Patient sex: F
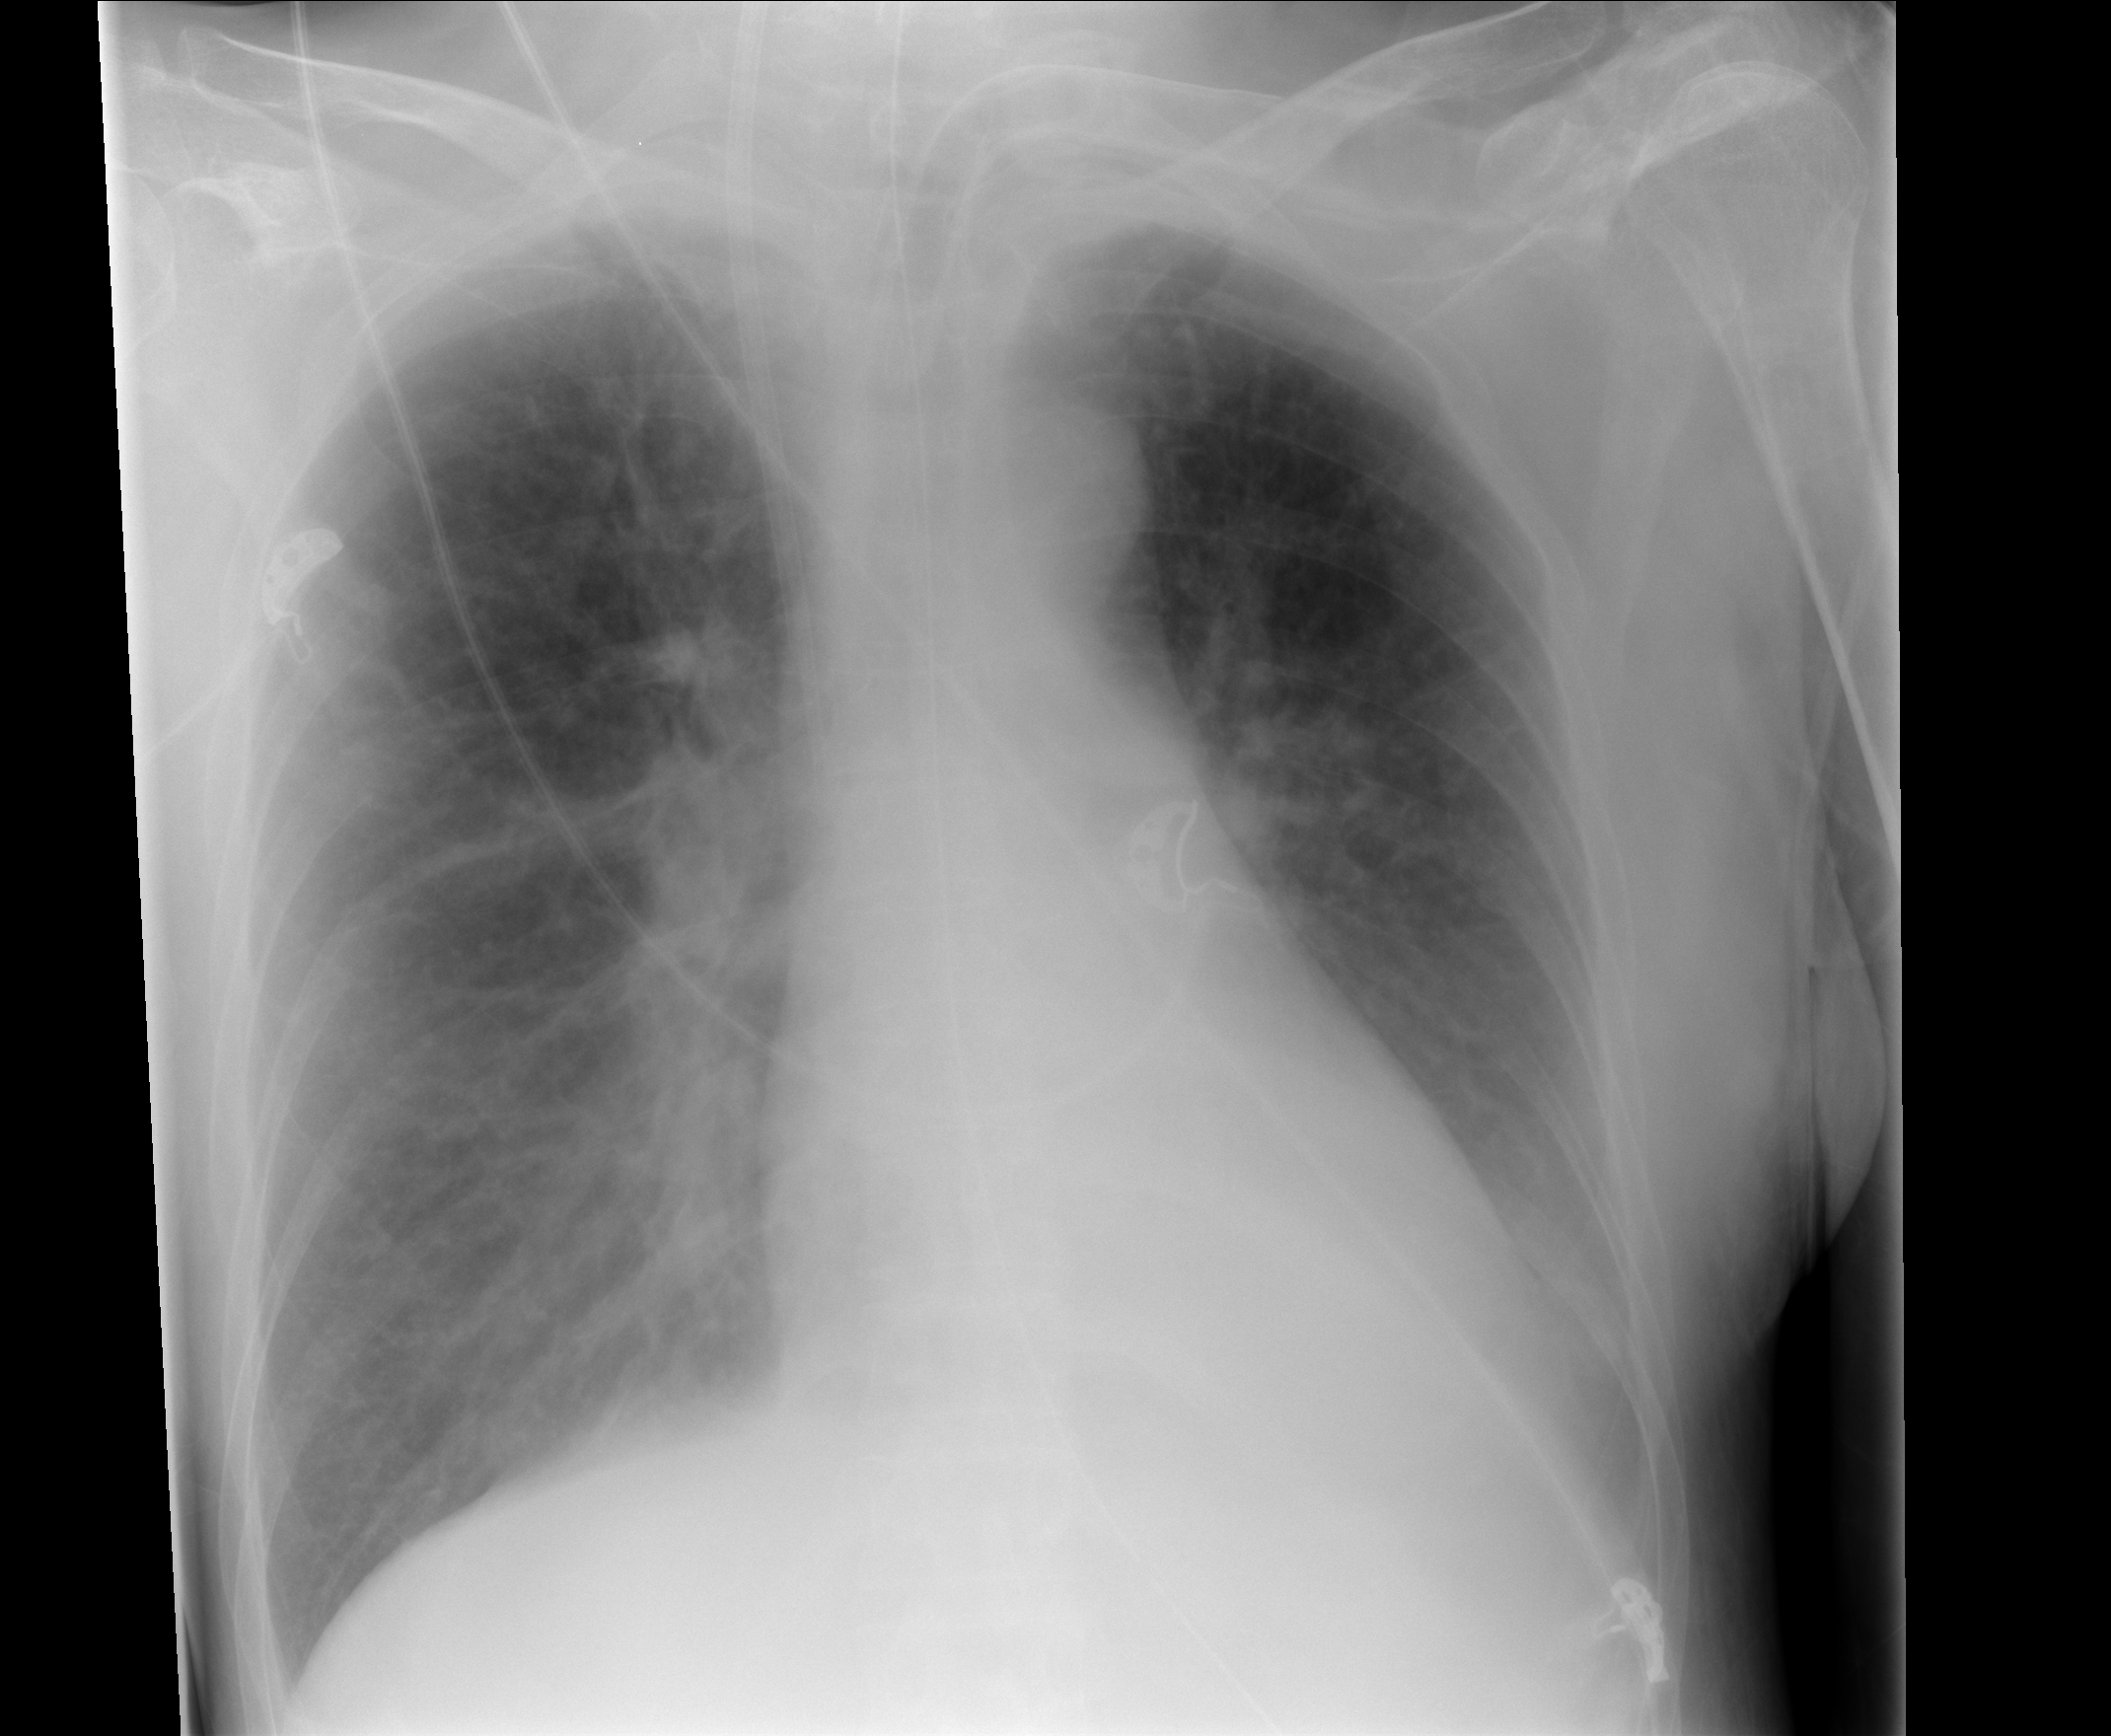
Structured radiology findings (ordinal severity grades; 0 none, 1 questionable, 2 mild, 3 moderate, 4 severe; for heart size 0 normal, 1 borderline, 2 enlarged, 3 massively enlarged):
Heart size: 2
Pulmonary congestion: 2
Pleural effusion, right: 0
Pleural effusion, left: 2
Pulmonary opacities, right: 0
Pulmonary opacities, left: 0
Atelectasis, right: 0
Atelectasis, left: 2